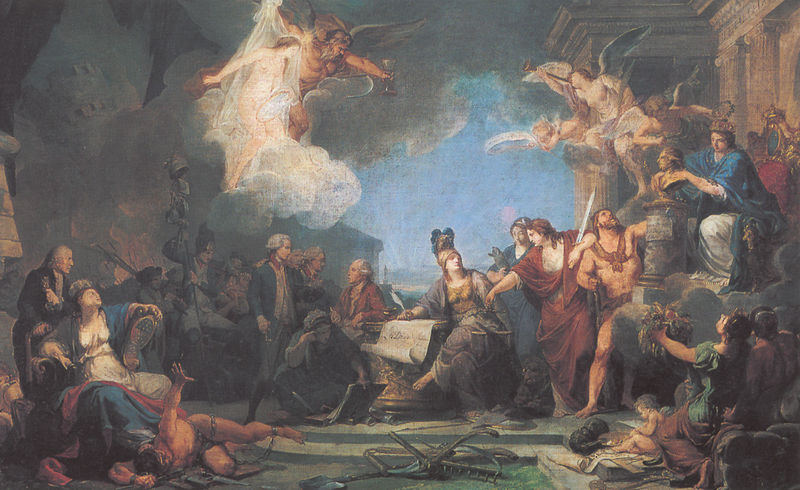
Titel: Allégorie relative à la Déclaration des droits de l'homme, Allegorie auf die Verkündung der Menschenrechte
Künstler: Jean Baptiste Regnault
Standort: Versailles
Institution: Musée Lambinet
Schlagwörter: blau, feder, flügel, gemälde, gott, gruppe, himmel, kampf, mann, nackt, umhang, weiß, wolken, frauen, grün, menschen, sitzen, abend, blumen, frankreich, frau, frisur, glas, grau, kleid, kleider, licht, männer, szene, säulen, tisch, gebäude, haus, rot, schleier, wolke, leute, menge, mode, alt, gericht, architektur, barock, bibel, blicke, federn, historie, stehen, spiegel, sonne, gold, kelch, sessel, kind, klassizismus, krone, fliegen, kinder, turm, engel, putte, perücke, schrift, papier, liegen, düster, kette, figuren, krieg, schlacht, treppe, historienbild, könig, soldaten, thron, wein, büste, stufen, zeigen, betrachter, nacktheit, schild, antike, greis, archtektur, glaube, religion, palast, schweben, gefangen, militär, revolution, schwert, waffen, ketten, soldat, quer, helm, allegorie, kranz, personifikation, göttin, verhandlung, vertrag, rüstung, kapitell, römer, wappen, helme, zeuge, werkzeug, jesus, schreiben, ionisch, griechen, götter, teufel, zeus, olymp, flehen, vision, kaulbach, historienmalerei, krönung, griechenland, erscheinung, plan, schriftrolle, tempel, watteau, königin, deckengemälde, fanfare, zeit, schreiber, urkunde, hera, posaune, gefangener, sünde, herkules, christentum, französische revolution, schaufel, fresco, engalnd, athena, fraune, herakles, tempelfront, wahrheit, ionica, jonisch, planung, allegoerie, tect, urteil, statur, helle, christ, marter, geräte, zeugen, genius, ovid, erscheinungen, sanduhr, zusammenkunft, fama, verite, chronos, pheme, gerätschaften, griechische götter, gerichtz, werzeuge, klaaizismus, fie, feme, freiheitzslanze, chronis, michelangelo zeuss